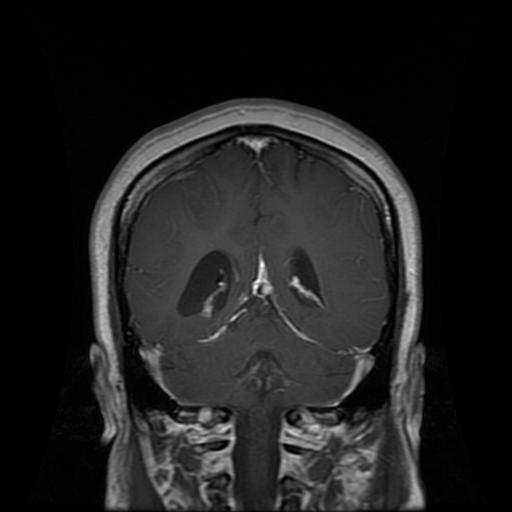
Label: glioma